Question: I've got an app that has all content regardless of language displaying content in English. In the products section of the app product content is displayed based on a plist. Products available for purchased are based on location, not all products are available in every market.
In the settings of my simulator I've got my language set to and my Region Format set to .
Above my loading of the plist which has been localized, I first do a log to check that I am in fact seeing SG (Singapore) as my region.
'''
NSString *locale = [[NSLocale currentLocale] objectForKey: NSLocaleCountryCode];
NSLog(@"LOCALE: %@", locale);
if([locale isEqualToString:@"SG"]){
NSLog(@"singapore do something?");
productCategory = [[NSArray alloc] initWithContentsOfFile:[[NSBundle mainBundle]
pathForResource:@"Products" ofType:@"plist"]];
}
'''
The current result is showing my log statement logging LOCALE: SG which is expected, however my Singapore specific content is not loading.
I have tried both cleaning the project, and deleting the app from the simulator.
This is how my plist files appear in my project navigator

What am I doing incorrectly that is preventing my localized plist from being displayed?
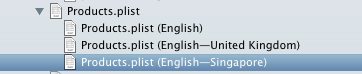
Answer: Localization (the process of loading translated resources from the relevant language folders in your application bundle) is based exclusively on the language setting. So pathForResource only cares about the language setting and ignores the region format setting.
The region format setting affects the conversion between strings and locale-dependent data types (in both directions: parsing input and formatting output). For example if you convert a NSDate to a string for display, depending on the region format setting you might get the month before the day (as in the US) or the opposite (as in the UK).
[NSLocale currentLocale] refers to the region format, so you were simply looking at the wrong thing in your debugging.
There is plenty more info on this here: <URL>
See the comments below, this appears to be more complex. It looks like Region does affect localisation when the language is set to a neutral language (e.g. "en" but not "en-US").